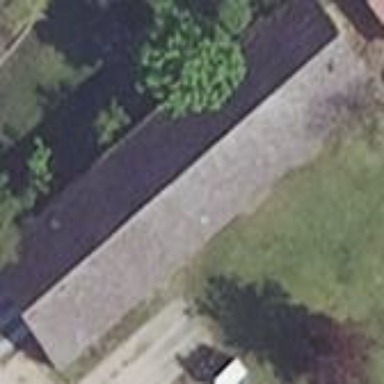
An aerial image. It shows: Shed building.